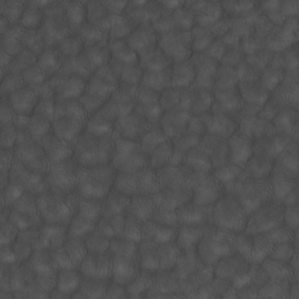
Label: non_frost